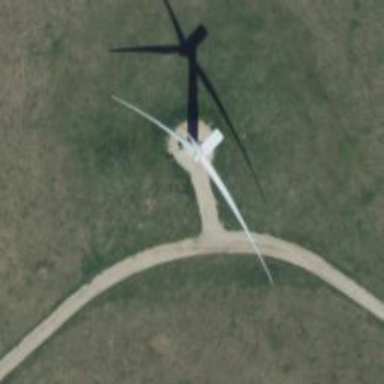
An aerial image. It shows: Industrial building with wind power generator. The generator is horizontal axis wind turbine.